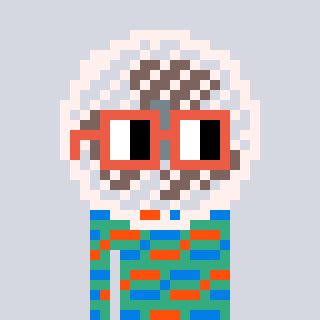
a pixel art character with square orange glasses, a fan-shaped head and a teal-colored body on a cool background